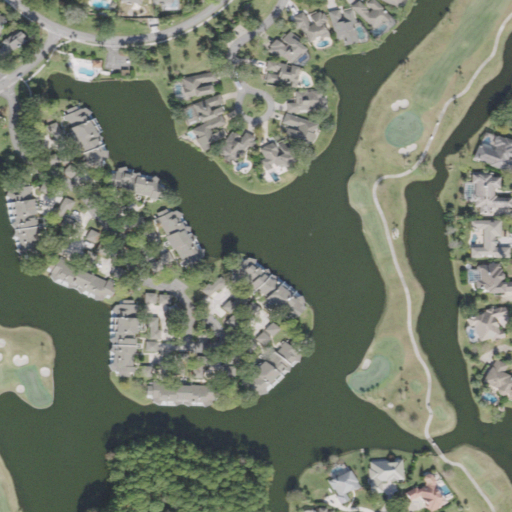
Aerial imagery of plain(s) in Florida named Diego Plains containing low intensity development, open development, herbaceous wetlands, open water, medium intensity development, evergreen forest, woody wetlands, and grassland